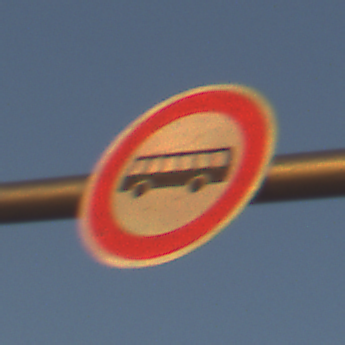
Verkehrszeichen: VerbotKraftomnibusse
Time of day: SunriseSunset
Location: Outdoor (Nature)
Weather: Clear
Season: NotSpecified
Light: Natural